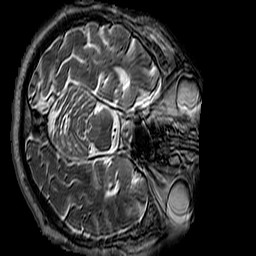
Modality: T2w
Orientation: axial
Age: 68
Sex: male
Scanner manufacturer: siemens
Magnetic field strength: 3 T
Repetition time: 3.2 s
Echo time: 0.212 s